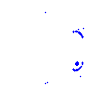
Particle: pion